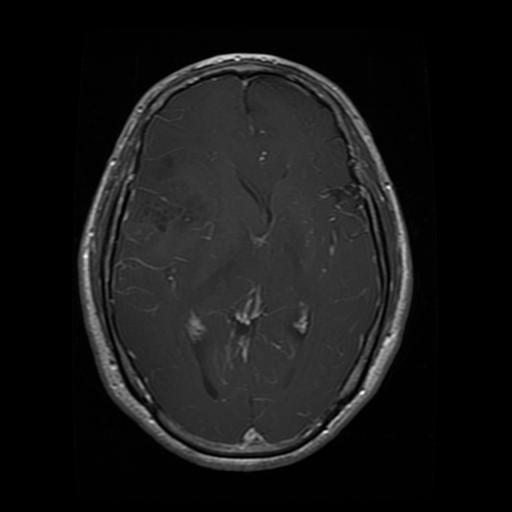
Label: glioma